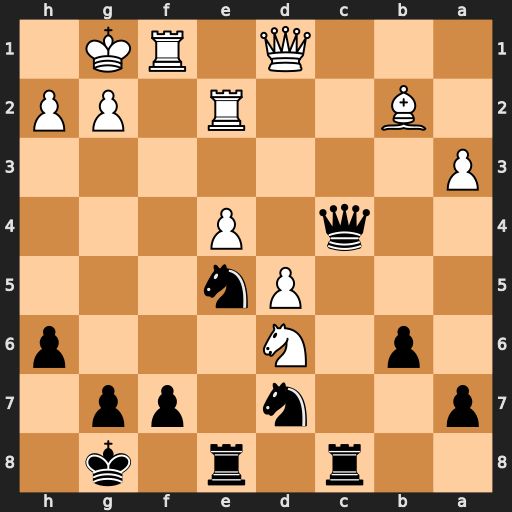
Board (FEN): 2r1r1k1/p2n1pp1/1p1N3p/3Pn3/2q1P3/P7/1B2R1PP/3Q1RK1
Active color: b
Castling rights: -
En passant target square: -
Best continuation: Qc5+ Kh1 Qxd6